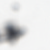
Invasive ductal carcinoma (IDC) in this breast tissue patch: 0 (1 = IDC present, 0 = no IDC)